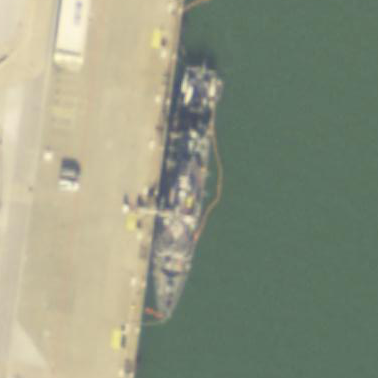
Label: destroyer